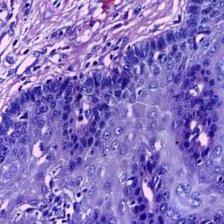
Diagnosis: Normal